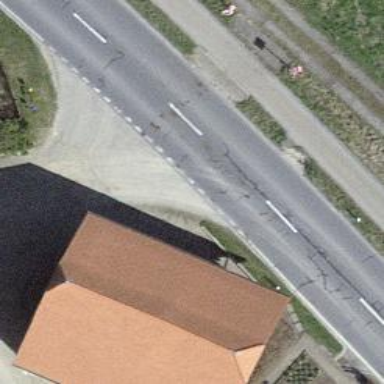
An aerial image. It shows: Secondary road with cycle track on the left side.